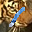
Label: 1